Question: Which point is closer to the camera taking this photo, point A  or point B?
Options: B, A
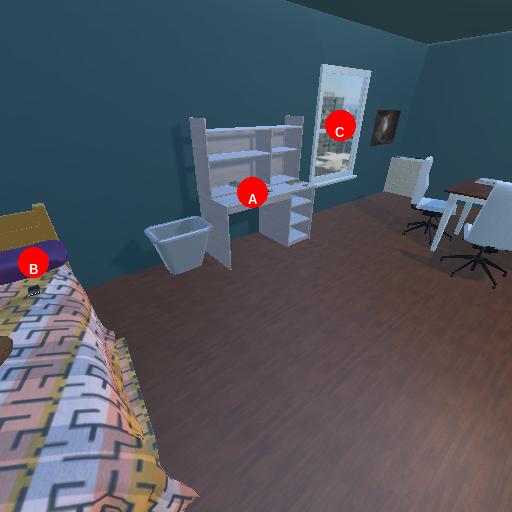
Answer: B